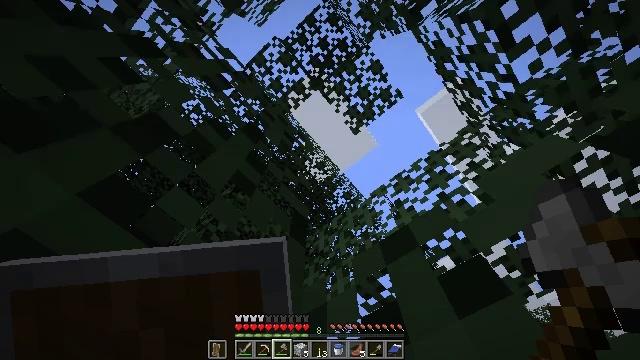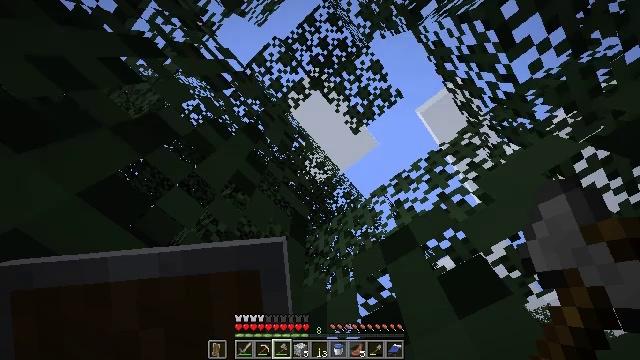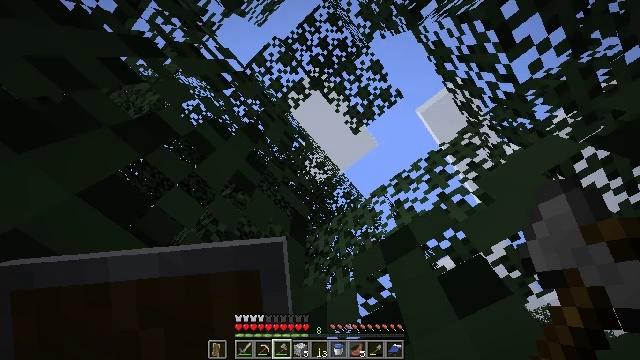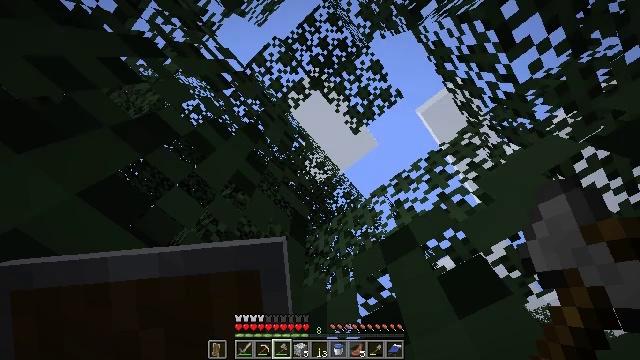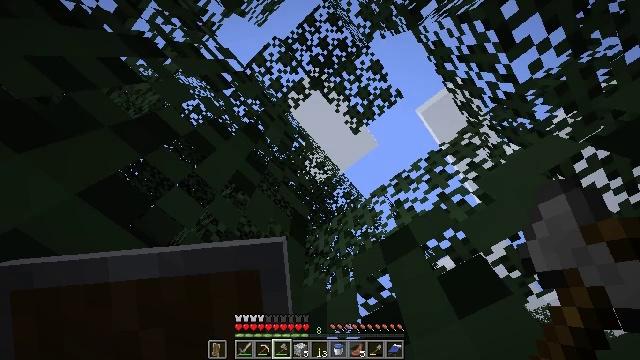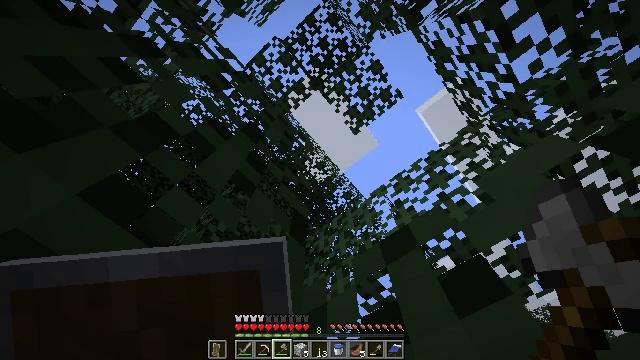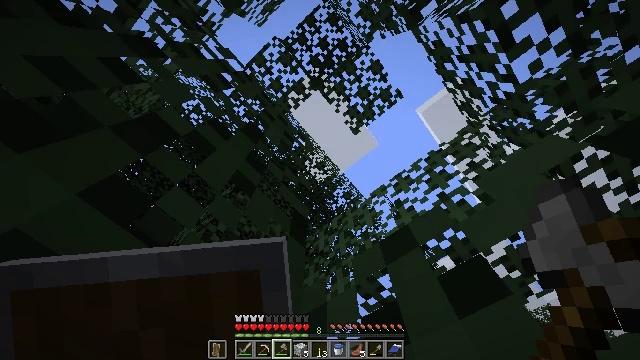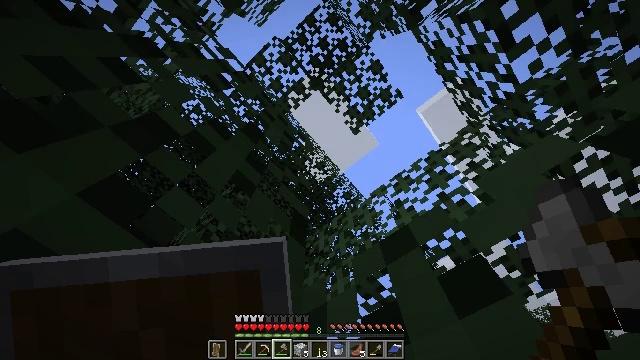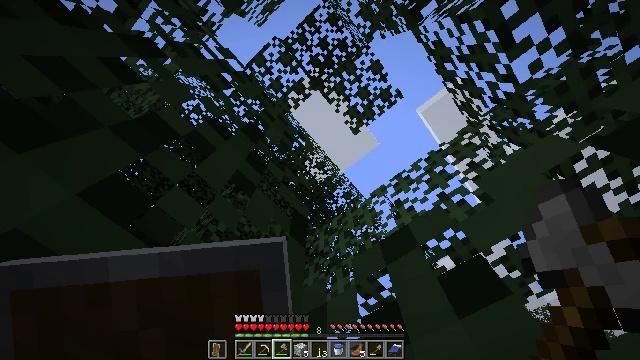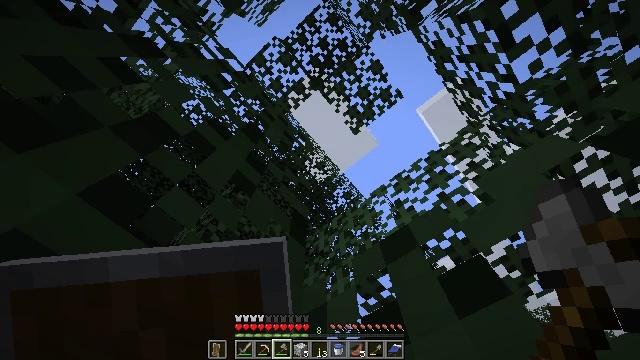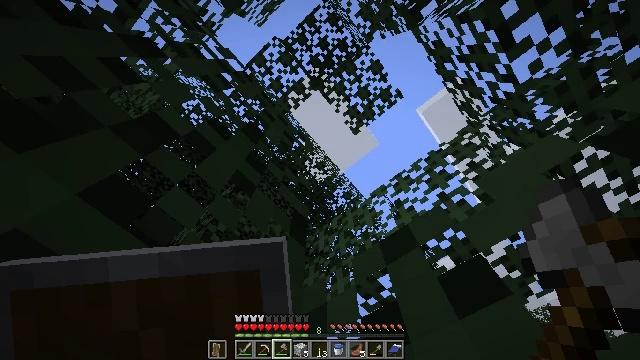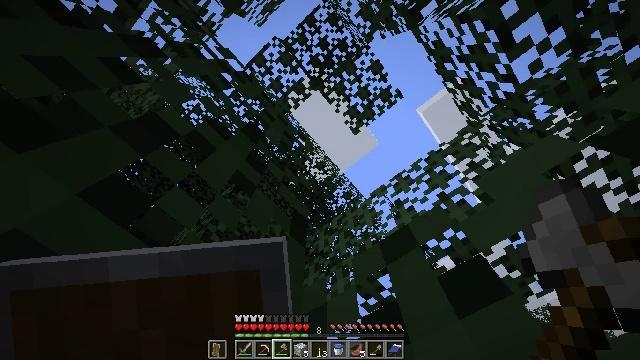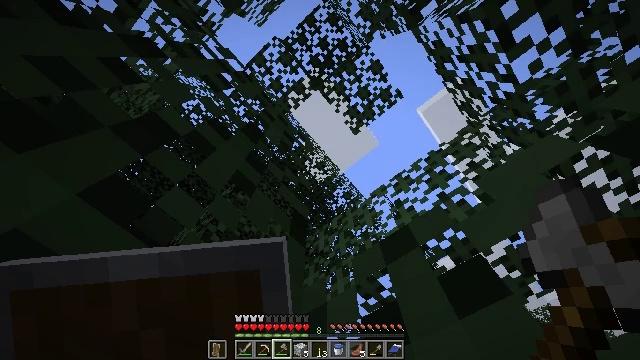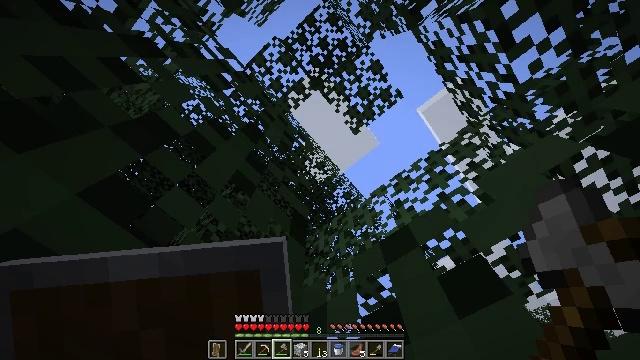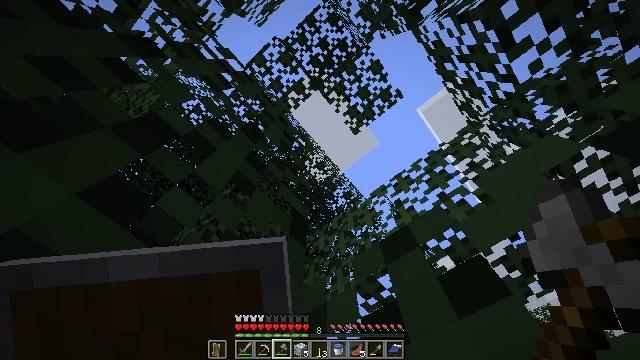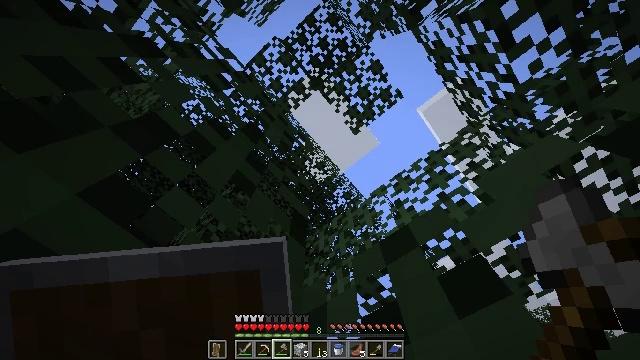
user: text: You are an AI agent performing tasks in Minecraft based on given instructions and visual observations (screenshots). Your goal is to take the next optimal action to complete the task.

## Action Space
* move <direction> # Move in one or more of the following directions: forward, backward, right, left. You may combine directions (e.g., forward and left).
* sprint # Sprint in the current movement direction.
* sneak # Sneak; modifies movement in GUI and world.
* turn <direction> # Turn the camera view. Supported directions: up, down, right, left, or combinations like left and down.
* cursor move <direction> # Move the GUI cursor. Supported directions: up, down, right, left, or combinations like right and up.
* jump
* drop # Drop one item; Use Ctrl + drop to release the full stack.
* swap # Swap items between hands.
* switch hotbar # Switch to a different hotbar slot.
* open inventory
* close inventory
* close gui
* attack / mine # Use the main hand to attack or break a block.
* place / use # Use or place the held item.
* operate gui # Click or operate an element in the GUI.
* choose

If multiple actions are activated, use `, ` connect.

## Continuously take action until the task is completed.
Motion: motion action
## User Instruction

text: Mine the sweet berry bush.
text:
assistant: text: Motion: no_op
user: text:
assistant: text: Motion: no_op
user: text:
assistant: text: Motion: no_op
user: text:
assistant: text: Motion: no_op
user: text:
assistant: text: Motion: no_op
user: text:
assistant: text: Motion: no_op
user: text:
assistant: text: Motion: no_op
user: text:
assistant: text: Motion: no_op
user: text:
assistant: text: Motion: no_op
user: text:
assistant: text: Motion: no_op
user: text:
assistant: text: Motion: no_op
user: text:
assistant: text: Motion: no_op
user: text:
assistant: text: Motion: no_op
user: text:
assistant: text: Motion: no_op
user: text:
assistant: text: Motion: no_op
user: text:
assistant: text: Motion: no_op
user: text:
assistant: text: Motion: no_op
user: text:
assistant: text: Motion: no_op
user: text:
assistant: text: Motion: no_op
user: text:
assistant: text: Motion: no_op
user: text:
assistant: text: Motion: no_op
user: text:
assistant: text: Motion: no_op
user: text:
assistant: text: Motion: no_op
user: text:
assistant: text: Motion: no_op
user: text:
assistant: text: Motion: no_op
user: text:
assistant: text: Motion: no_op
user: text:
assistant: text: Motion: no_op
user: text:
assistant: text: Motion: no_op
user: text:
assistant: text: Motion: no_op
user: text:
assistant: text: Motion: no_op